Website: home-depot
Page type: review-order
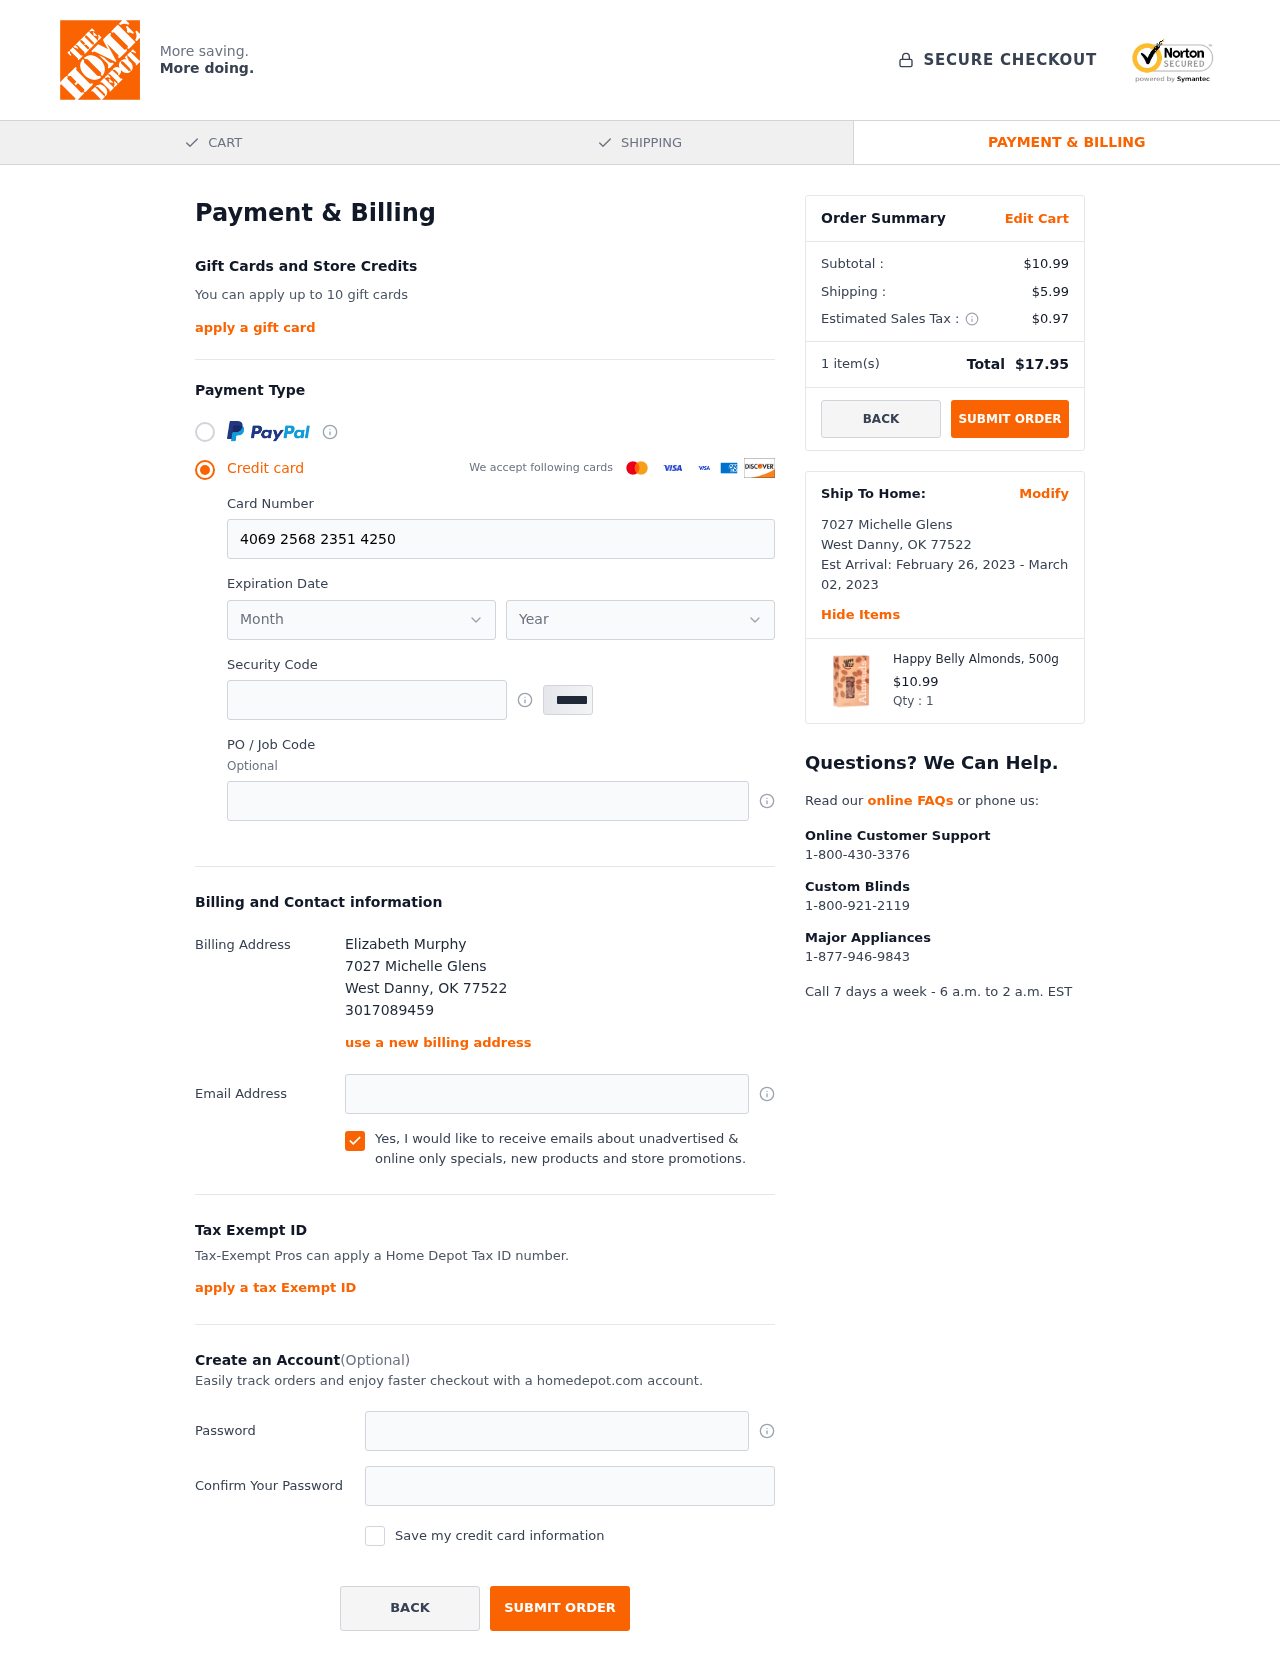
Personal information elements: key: PII_CARD_EXPIRY_MONTH
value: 02
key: PII_CARD_EXPIRY_YEAR
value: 26
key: PII_CITY
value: West Danny
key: PII_FULLNAME
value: Elizabeth Murphy
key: PII_PHONE
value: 3017089459
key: PII_POSTCODE
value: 77522
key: PII_STATE_ABBR
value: OK
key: PII_STREET
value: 7027 Michelle Glens
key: PII_CARD_NUMBER
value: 4069 2568 2351 4250
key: PII_CARD_CVV
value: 093
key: PII_JOB_CODE
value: J528014
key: PII_EMAIL
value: elizabeth.murphy@gmail.com
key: PII_POSTCODE_FULL
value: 77522
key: PII_POSTCODE_NUMERIC
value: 77522
Product elements: key: PRODUCT1_NAME
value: Happy Belly Almonds, 500g
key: PRODUCT1_PRICE
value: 10.99
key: PRODUCT1_QUANTITY
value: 1
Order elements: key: ORDER_SUBTOTAL
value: $10.99
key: ORDER_SHIPPING_COST
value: $5.99
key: ORDER_TAX
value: $0.97
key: ORDER_NUM_ITEMS
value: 1
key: ORDER_TOTAL
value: $17.95
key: ORDER_SHIPPING_DATE
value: February 26, 2023
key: ORDER_DELIVERY_DATE
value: March 02, 2023